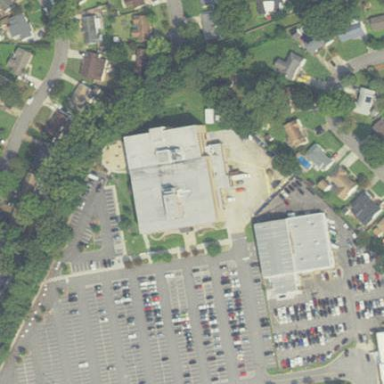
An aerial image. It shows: Commercial building.